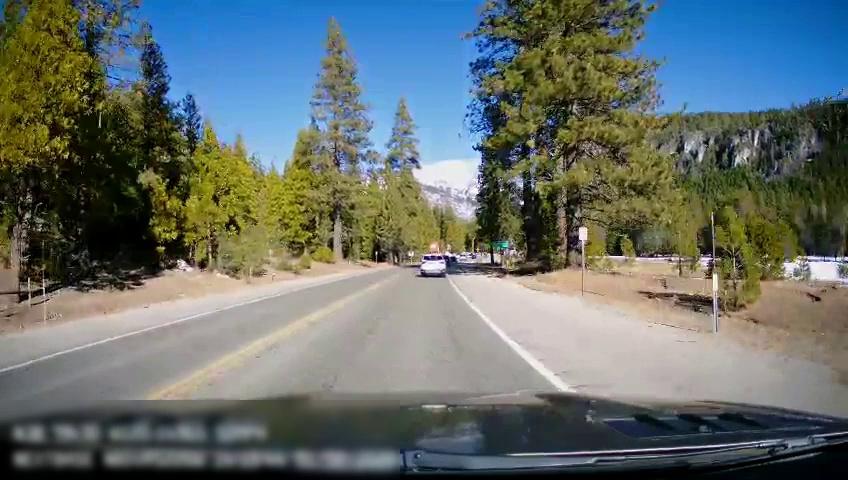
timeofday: Day
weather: Sunny
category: Drivable Space
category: Vehicles | SUV
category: Lanes | Opposite Lane
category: Lanes | Opposite Lane
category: Lanes | Current Lane
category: Traffic | Signs
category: Traffic | Signs